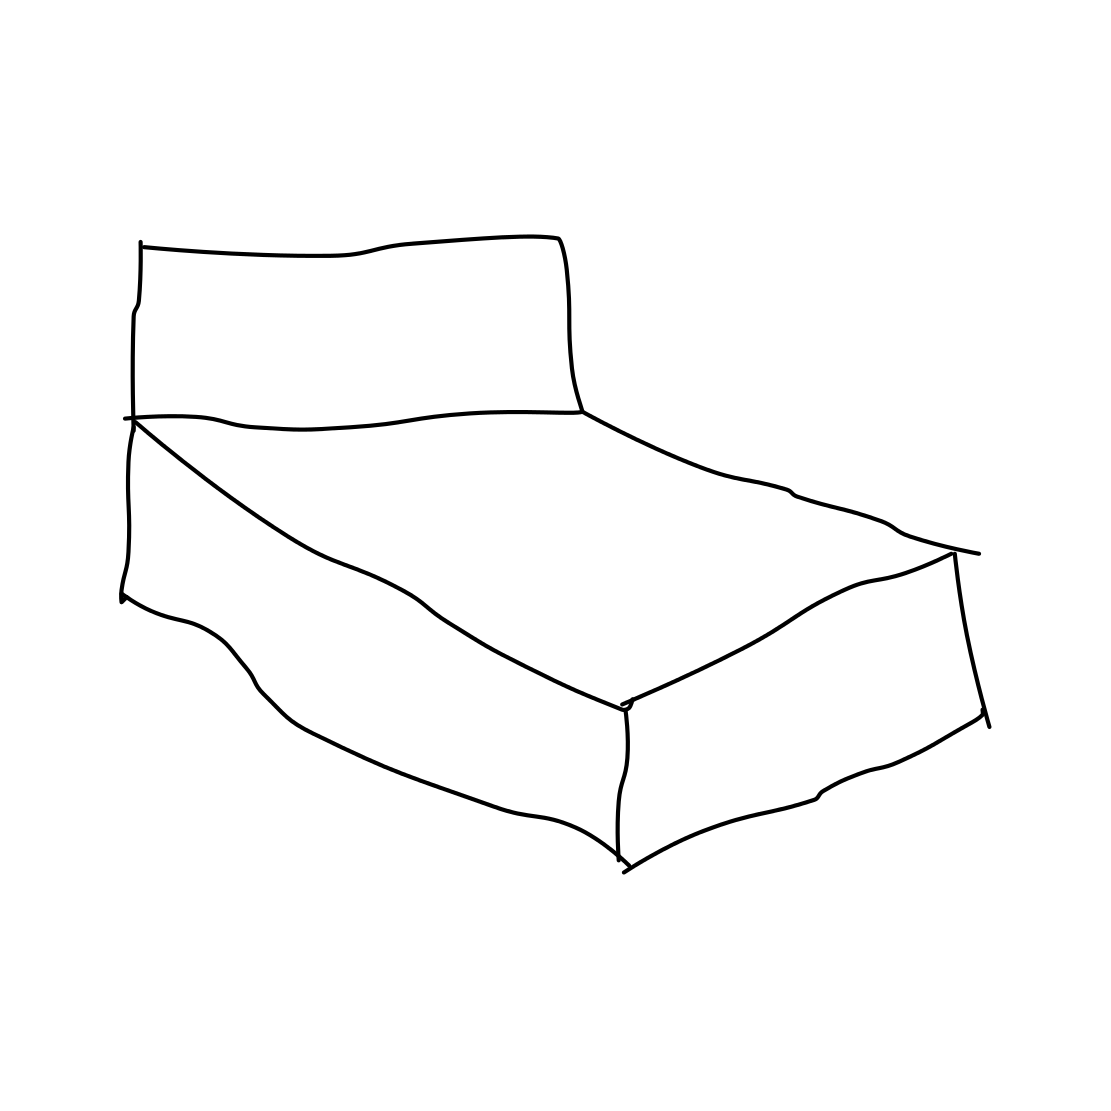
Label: bed